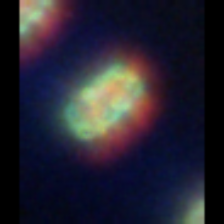
Taxon: Thalassiosira
Group: Diatoms